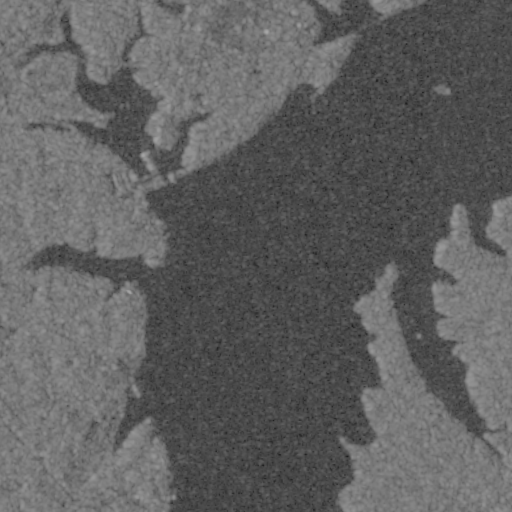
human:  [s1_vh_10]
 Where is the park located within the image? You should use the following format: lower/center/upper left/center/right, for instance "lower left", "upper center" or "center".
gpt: The park is located in the lower right of the image.
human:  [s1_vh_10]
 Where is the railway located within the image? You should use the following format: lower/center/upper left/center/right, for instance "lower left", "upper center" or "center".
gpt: The railway is located in the upper left of the image.
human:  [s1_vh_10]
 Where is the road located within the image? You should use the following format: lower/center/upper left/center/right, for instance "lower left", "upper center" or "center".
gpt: There is no road in the image.

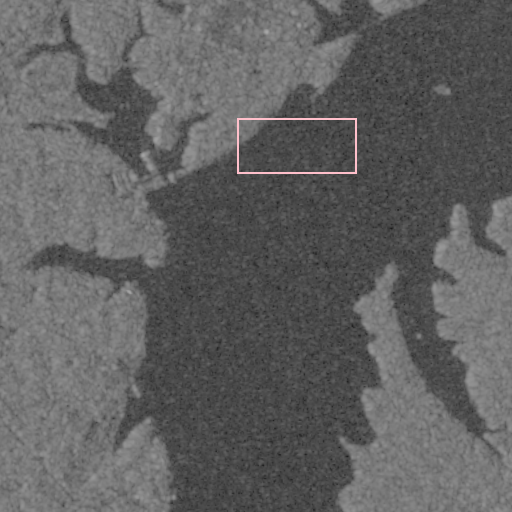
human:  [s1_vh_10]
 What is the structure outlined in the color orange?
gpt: There is no orange outline.
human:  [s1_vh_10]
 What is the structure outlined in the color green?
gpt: There is no structure outlined in green.